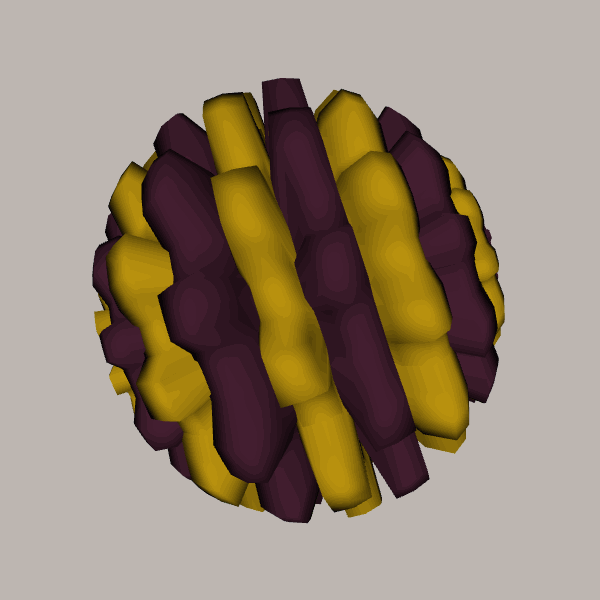
Background: light